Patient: sex M, age 48
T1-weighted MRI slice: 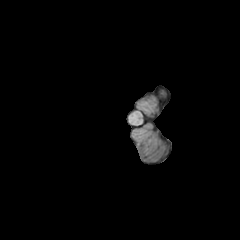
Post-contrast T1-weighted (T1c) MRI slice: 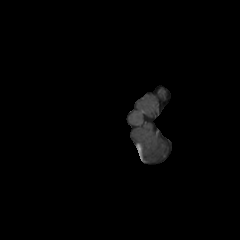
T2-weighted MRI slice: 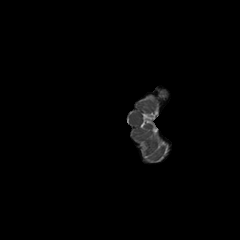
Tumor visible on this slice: no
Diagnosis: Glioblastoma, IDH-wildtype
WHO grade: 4